Question: How do I create a menu which looks like so:

<URL>
I don't want to use the PSD images. I would prefer using icons from some package like <URL> and have the backgrounds/css generated in CSS.
A version of the menu that is using the PSD to to generate images of the tooltip and then using it can be found <URL>.
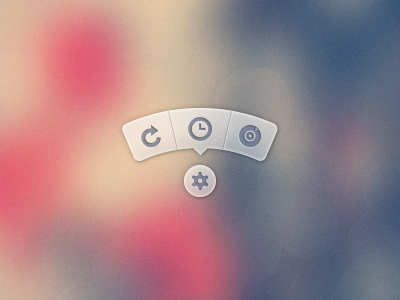
Answer: # 2015 demo
### Screenshots
Chrome 43:

Firefox 38:

IE 11:

### Code
The HTML is pretty simple. I'm using the checkbox hack to reveal/ hide the menu.
'''
<input type='checkbox' id='t'/>
<label for='t'></label>
<ul>
<li><a href='#'>☀️</a></li>
<li><a href='#'>☃️</a></li>
<li><a href='#'>☁️</a></li>
</ul>
'''
I'm using Sass to keep this logical and make it easier to change things if needed. Heavily commented.
'''
$d: 2em; // diameter of central round button
$r: 16em; // radius of menu
$n: 3; // must match number of list items in DOM
$exp: 3em; // menu item height
$tip: .75em; // dimension of tip on middle menu item
$w: .5em; // width of ends
$cover-dim: 2*($r - $exp); // dimension of the link cover
$angle: 15deg; // angle for a menu item
$skew-angle: 90deg - $angle; // how much to skew a menu item to $angle
$scale-factor: cos($skew-angle); // correction factor - see vimeo.com/98137613 from min 15
$off-angle: .125deg; // offset angle so we have a little space between menu items
// don't show the actual checkbox
input {
transform: translate(-100vw); // move offscreen
visibility: hidden; // avoid paint
}
// change state of menu to revealed on checking the checkbox
input:checked ~ ul {
transform: scale(1);
opacity: .999;
// ease out back from easings.net/#easeOutBack
transition: .5s cubic-bezier(0.175, 0.885, 0.32, 1.275);
}
// position everything absolutely such that their left bottom corner
// is in the middle of the screen
label, ul, li {
position: absolute;
left: 50%; bottom: 50%;
}
// visual candy styles
label, a {
color: #858596;
font: 700 1em/ #{$d} sans-serif;
text-align: center;
text-shadow: 0 1px 1px #6c6f7e;
cursor: pointer;
}
label {
z-index: 2; // place it above the menu which has z-index: 1
margin: -$d/2; // position correction such that it's right in the middle
width: $d; height: $d;
border-radius: 50%;
box-shadow: 0 0 1px 1px white,
0 .125em .25em #876366,
0 .125em .5em #876366;
background: radial-gradient(#d4c7c5, #e5e1dd);
}
ul {
z-index: 1;
margin: -$r + $exp + 1.5*$d 0; // position correction
padding: 0;
list-style: none;
transform-origin: 50% (-$r + $exp);
transform: scale(.001); // initial state: scaled down to invisible
will-change: transform; // better perf on transitioning transform
opacity: .001; // initial state: transparent
filter: drop-shadow(0 .125em .25em #847c77)
drop-shadow(0 .125em .5em #847c77);
// ease in back, also from easings.net
transition: .5s cubic-bezier(0.6, -0.28, 0.735, 0.045);
// menu ends
&:before, &:after {
position: absolute;
margin: -$exp (-$w/2);
width: $w; height: $exp;
transform-origin: 50% 100%;
background: linear-gradient(#ddd, #c9c4bf);
content: '';
}
&:before {
border-radius: $w 0 0 $w;
transform: rotate(-.5*$n*$angle)
translate(-$w/2, -$r + $exp);
box-shadow: inset 1px 0 1px #eee;
}
&:after {
border-radius: 0 $w $w 0;
transform: rotate(.5*$n*$angle)
translate($w/2, -$r + $exp);
box-shadow: inset -1px 0 1px #eee;
}
}
li {
overflow: hidden;
width: $r; height: $r;
transform-origin: 0 100%;
@for $i from 0 to $n {
&:nth-child(#{$i + 1}) {
$curr-angle: $i*$angle +
($i + .5)*$off-angle -
.5*$n*($angle + $off-angle);
// make each list item a rhombus rotated around its bottom left corner
// see explanation from minute 33:10 youtube.com/watch?v=ehjoh_MmE9A
transform: rotate($curr-angle)
skewY(-$skew-angle)
scaleX($scale-factor);
// add tip for the item n the middle, just a rotated square
@if $i == ($n - 1)/2 {
a:after {
position: absolute;
top: $exp; left: 50%;
margin: -$tip/2;
width: $tip; height: $tip;
transform: rotate(45deg);
box-shadow:
inset -1px -1px 1px #eee;
background: linear-gradient(-45deg,
#bbb, #c9c4bf 50%);
content: '';
}
}
}
}
a, &:before {
margin: 0 (-$r);
width: 2*$r; height: 2*$r;
border-radius: 50%;
}
&:before, &:after {
position: absolute;
border-radius: 50%;
// undo distorting transforms from menu item (parent li)
transform: scaleX(1/$scale-factor)
skewY($skew-angle);
content: '';
}
// actual background of the arched menu items
&:before {
box-shadow:
inset 0 0 1px 1px #fff,
inset 0 0 $exp #ebe7e2,
inset 0 0 1px ($exp - .0625em) #c9c4bf,
inset 0 0 0 $exp #dcdcdc;
}
// cover to prevent click action in between the star and menu items
&:after {
top: 100%; left: 0;
margin: -$cover-dim/2;
width: $cover-dim; height: $cover-dim;
border-radius: 50%;
}
}
a {
display: block;
// undo distorting transforms from menu item and rotate into right position
transform: scaleX(1/$scale-factor)
skewY($skew-angle)
rotate($angle/2);
line-height: $exp;
text-align: center;
text-decoration: none;
}
'''
'''
html {
overflow: hidden;
background: url(http://i.imgur.com/AeFfmwL.jpg);
}
input {
/* move offscreen */
-webkit-transform: translate(-100vw);
-ms-transform: translate(-100vw);
transform: translate(-100vw);
/* avoid paint */
visibility: hidden;
}
input:checked ~ ul {
-webkit-transform: scale(1);
-ms-transform: scale(1);
transform: scale(1);
opacity: .999;
/* ease out back from easings.net */
-webkit-transition: 0.5s cubic-bezier(0.175, 0.885, 0.32, 1.275);
transition: 0.5s cubic-bezier(0.175, 0.885, 0.32, 1.275);
}
label, ul, li {
position: absolute;
left: 50%;
bottom: 50%;
}
label, a {
color: #858596;
font: 700 1em/ 2em sans-serif;
text-align: center;
text-shadow: 0 1px 1px #6c6f7e;
cursor: pointer;
}
label {
z-index: 2;
margin: -1em;
width: 2em;
height: 2em;
border-radius: 50%;
box-shadow: 0 0 1px 1px white, 0 .125em .25em #876366, 0 .125em .5em #876366;
background: #d3d3d3;
background: -webkit-radial-gradient(#d4c7c5, #e5e1dd);
background: radial-gradient(#d4c7c5, #e5e1dd);
}
ul {
z-index: 1;
margin: -10em 0;
padding: 0;
list-style: none;
-webkit-transform-origin: 50% -13em;
-ms-transform-origin: 50% -13em;
transform-origin: 50% -13em;
-webkit-transform: scale(0.001);
-ms-transform: scale(0.001);
transform: scale(0.001);
/* for improved perf on transitioning transform
* https://twitter.com/paul_irish/status/608492121734193152
*/
will-change: transform;
opacity: .001;
-webkit-filter: drop-shadow(0 0.125em 0.25em #847c77);
filter: drop-shadow(0 0.125em 0.25em #847c77);
-webkit-transition: 0.5s cubic-bezier(0.6, -0.28, 0.735, 0.045);
transition: 0.5s cubic-bezier(0.6, -0.28, 0.735, 0.045);
}
ul:before, ul:after {
position: absolute;
margin: -3em -0.25em;
width: 0.5em;
height: 3em;
-webkit-transform-origin: 50% 100%;
-ms-transform-origin: 50% 100%;
transform-origin: 50% 100%;
background: #d3d3d3;
background: -webkit-linear-gradient(#ddd, #c9c4bf);
background: linear-gradient(#ddd, #c9c4bf);
content: '';
}
ul:before {
border-radius: 0.5em 0 0 0.5em;
-webkit-transform: rotate(-22.5deg) translate(-0.25em, -13em);
-ms-transform: rotate(-22.5deg) translate(-0.25em, -13em);
transform: rotate(-22.5deg) translate(-0.25em, -13em);
box-shadow: inset 1px 0 1px #eee;
}
ul:after {
border-radius: 0 0.5em 0.5em 0;
-webkit-transform: rotate(22.5deg) translate(0.25em, -13em);
-ms-transform: rotate(22.5deg) translate(0.25em, -13em);
transform: rotate(22.5deg) translate(0.25em, -13em);
box-shadow: inset -1px 0 1px #eee;
}
li {
overflow: hidden;
width: 16em;
height: 16em;
-webkit-transform-origin: 0 100%;
-ms-transform-origin: 0 100%;
transform-origin: 0 100%;
}
li:nth-child(1) {
-webkit-transform: rotate(-22.625deg) skewY(-75deg) scaleX(0.25882);
-ms-transform: rotate(-22.625deg) skewY(-75deg) scaleX(0.25882);
transform: rotate(-22.625deg) skewY(-75deg) scaleX(0.25882);
}
li:nth-child(2) {
-webkit-transform: rotate(-7.5deg) skewY(-75deg) scaleX(0.25882);
-ms-transform: rotate(-7.5deg) skewY(-75deg) scaleX(0.25882);
transform: rotate(-7.5deg) skewY(-75deg) scaleX(0.25882);
}
li:nth-child(2) a:after {
position: absolute;
top: 3em;
left: 50%;
margin: -0.375em;
width: 0.75em;
height: 0.75em;
-webkit-transform: rotate(45deg);
-ms-transform: rotate(45deg);
transform: rotate(45deg);
box-shadow: inset -1px -1px 1px #eee;
background: -webkit-linear-gradient(135deg, #bbb, #c9c4bf 50%);
background: linear-gradient(-45deg, #bbb, #c9c4bf 50%);
content: '';
}
li:nth-child(3) {
-webkit-transform: rotate(7.625deg) skewY(-75deg) scaleX(0.25882);
-ms-transform: rotate(7.625deg) skewY(-75deg) scaleX(0.25882);
transform: rotate(7.625deg) skewY(-75deg) scaleX(0.25882);
}
li a, li:before {
margin: 0 -16em;
width: 32em;
height: 32em;
border-radius: 50%;
}
li:before, li:after {
position: absolute;
border-radius: 50%;
-webkit-transform: scaleX(3.8637) skewY(75deg);
-ms-transform: scaleX(3.8637) skewY(75deg);
transform: scaleX(3.8637) skewY(75deg);
content: '';
}
li:before {
box-shadow: inset 0 0 1px 1px #fff, inset 0 0 3em #ebe7e2, inset 0 0 1px 2.9375em #c9c4bf, inset 0 0 0 3em #dcdcdc;
}
li:after {
top: 100%;
left: 0;
margin: -13em;
width: 26em;
height: 26em;
border-radius: 50%;
}
a {
display: block;
-webkit-transform: scaleX(3.8637) skewY(75deg) rotate(7.5deg);
-ms-transform: scaleX(3.8637) skewY(75deg) rotate(7.5deg);
transform: scaleX(3.8637) skewY(75deg) rotate(7.5deg);
line-height: 3em;
text-align: center;
text-decoration: none;
}
'''
'''
<input type='checkbox' id='t'/>
<label for='t'></label>
<ul>
<li><a href='#'>☀️</a></li>
<li><a href='#'>☃️</a></li>
<li><a href='#'>☁️</a></li>
</ul>
'''
---
## Original answer
My attempt at doing something of the kind with pure CSS:
# demo
(click the star)
Works in Chrome, Firefox (a bit weirdish blur effect on hover), Opera (ends look smaller) & Safari (ends look smaller).
'''
* { margin: 0; padding: 0; }
body {
overflow: hidden;
}
/* generic styles for button & circular menu */
.ctrl {
position: absolute;
top: 70%; left: 50%;
font: 1.5em/1.13 Verdana, sans-serif;
transition: .5s;
}
/* generic link styles */
a.ctrl, .ctrl a {
display: block;
opacity: .56;
background: #c9c9c9;
color: #7a8092;
text-align: center;
text-decoration: none;
text-shadow: 0 -1px dimgrey;
}
a.ctrl:hover, .ctrl a:hover, a.ctrl:focus, .ctrl a:focus { opacity: 1; }
a.ctrl:focus, .ctrl a:focus { outline: none; }
.button {
z-index: 2;
margin: -.625em;
width: 1.25em; height: 1.25em;
border-radius: 50%;
box-shadow: 0 0 3px 1px white;
}
/* circular menu */
.tip {
z-index: 1;
/**outline: dotted 1px white;/**/
margin: -5em;
width: 10em; height: 10em;
transform: scale(.001);
list-style: none;
opacity: 0;
}
/* the ends of the menu */
.tip:before, .tip:after {
position: absolute;
top: 34.3%;
width: .5em; height: 14%;
opacity: .56;
background: #c9c9c9;
content: '';
}
.tip:before {
left: 5.4%;
border-radius: .25em 0 0 .25em;
box-shadow: -1px 0 1px dimgrey, inset 1px 0 1px white, inset -1px 0 1px grey,
inset 0 1px 1px white, inset 0 -1px 1px white;
transform: rotate(-75deg);
}
.tip:after {
right: 5.4%;
border-radius: 0 .25em .25em 0;
box-shadow: 1px 0 1px dimgrey, inset -1px 0 1px white, inset 1px 0 1px grey,
inset 0 1px 1px white, inset 0 -1px 1px white;
transform: rotate(75deg);
}
/* make the menu appear on click */
.button:focus + .tip {
transform: scale(1);
opacity: 1;
}
/* slices of the circular menu */
.slice {
overflow: hidden;
position: absolute;
/**outline: dotted 1px yellow;/**/
width: 50%; height: 50%;
transform-origin: 100% 100%;
}
/*
* rotate each slice at the right angle = (A/2)deg + (k - (n+1)/2)*Adeg
* where A is the angle of 1 slice (30deg in this case)
* k is the number of the slice (in {1,2,3,4,5} here)
* and n is the number of slices (5 in this case)
* formula works for odd number of slices (n odd)
* for even number of slices (n even) the rotation angle is (k - n/2)*Adeg
*
* after rotating, skew on Y by 90deg-Adeg; here Adeg = the angle for 1 slice = 30deg
*/
.slice:first-child { transform: rotate(-45deg) skewY(60deg); }
.slice:nth-child(2) { transform: rotate(-15deg) skewY(60deg); }
.slice:nth-child(3) { transform: rotate(15deg) skewY(60deg); }
.slice:nth-child(4) { transform: rotate(45deg) skewY(60deg); }
.slice:last-child { transform: rotate(75deg) skewY(60deg); }
/* covers for the inner part of the links so there's no hover trigger between
star button & menu links; give them a red background to see them */
.slice:after {
position: absolute;
top: 32%; left: 32%;
width: 136%; height: 136%;
border-radius: 50%;
/* "unskew" = skew by minus the same angle by which parent was skewed */
transform: skewY(-60deg);
content: '';
}
/* menu links */
.slice a {
width: 200%; height: 200%;
border-radius: 50%;
box-shadow: 0 0 3px dimgrey, inset 0 0 4px white;
/* "unskew" & rotate by -Adeg/2 */
transform: skewY(-60deg) rotate(-15deg);
background: /* lateral separators */
linear-gradient(75deg,
transparent 50%, grey 50%, transparent 54%) no-repeat 36.5% 0,
linear-gradient(-75deg,
transparent 50%, grey 50%, transparent 54%) no-repeat 63.5% 0,
/* make sure inner part is transparent */
radial-gradient(rgba(127,127,127,0) 49%,
rgba(255,255,255,.7) 51%, #c9c9c9 52%);
background-size: 15% 15%, 15% 15%, cover;
line-height: 1.4;
}
/* arrow for middle link */
.slice:nth-child(3) a:after {
position: absolute;
top: 13%; left: 50%;
margin: -.25em;
width: .5em; height: .5em;
box-shadow: 2px 2px 2px white;
transform: rotate(45deg);
background: linear-gradient(-45deg, #c9c9c9 50%, transparent 50%);
content: '';
}
'''
'''
<a class='button ctrl' href='#' tabindex='1'></a>
<ul class='tip ctrl'>
<li class='slice'><a href='#'></a></li>
<li class='slice'><a href='#'></a></li>
<li class='slice'><a href='#'></a></li>
<li class='slice'><a href='#'></a></li>
<li class='slice'><a href='#'>☀️</a></li>
</ul>
'''